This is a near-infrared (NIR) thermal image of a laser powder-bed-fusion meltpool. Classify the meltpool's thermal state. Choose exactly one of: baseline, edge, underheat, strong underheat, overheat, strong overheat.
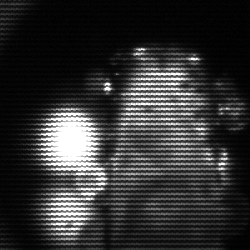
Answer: strong underheat